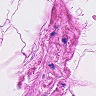
Metastatic tissue present: no